Field crop: maize
Growth stage: 1
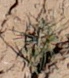
Species: lolium